Question: I have a message processing application that currently operates on small messages that fit easily into memory. I am extending it to operate on messages larger than memory (in the 10s to 100s of gigabytes) which will require some kind of streaming approach. I like what I've seen so far with how Reactive Extensions (especially <URL>.
E.g., something such as 'IObservable<MyMessage>' is a plain vanilla example of an Rx stream. Because my app's implementation of 'MyMessage' represents data too large to fit into memory, I need something along the lines of 'IObservable<MyMessageChunk>' in which a variable number of 'MyMessageChunk' instances combine to represent a single 'MyMessage'. I need something like this paint-tastic marble diagram:

In the above diagram, each circle represents a chunk of a message and the colors delineate breaks between messages. The red X represents an error in the processing of the green message but I would need processing to continue with the following purple message even though the semantics of 'OnError' require the termination of the stream. The green bar at the end represents 'OnCompleted' which in this case would essentially mean the closing of the application rather than the successful completion of any one message.
Is there a way to model this kind of processing with Rx?
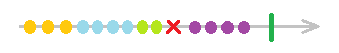
Answer: Using the 'T' in 'IObservable<T>' to encode your data seems like the correct approach, based on the short problem description that you've provided. (<URL>
There can be only one call to 'OnError' and then the observable is terminated, per the Rx Grammar, so that's not going to be a problem:
> OnNext* (OnCompleted | OnError)?
See the <URL> for details.
However, you can use operators like 'Retry' and 'Catch' to continue the sequence with a different observable, or the original observable recursively, when an error occurs.